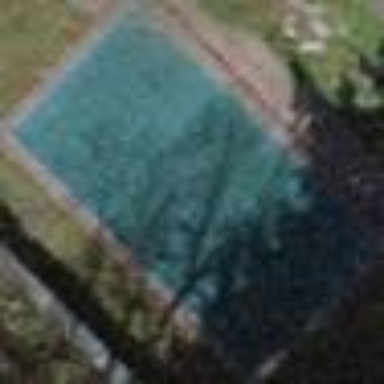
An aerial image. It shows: Swimming pool located in leisure land.